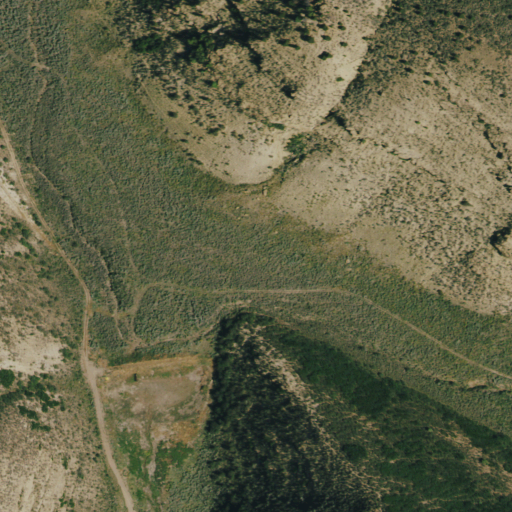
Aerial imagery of valley in Colorado named Liichliter Gulch containing shrub, deciduous forest, and evergreen forest